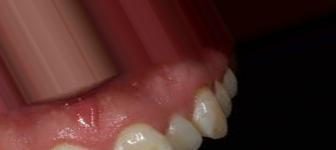
Condition: Tooth Discoloration